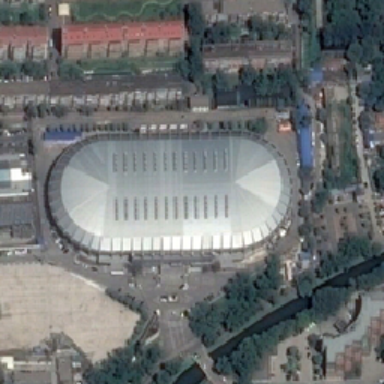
Many green trees and buildings surround the silver-gray circular track buildings .